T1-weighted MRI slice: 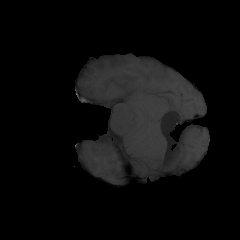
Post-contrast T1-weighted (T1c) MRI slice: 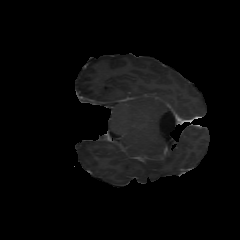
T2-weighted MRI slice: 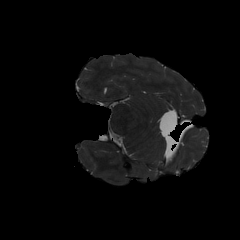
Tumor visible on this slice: no